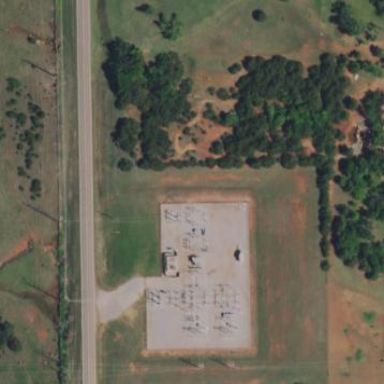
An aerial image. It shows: Distribution-level power substation.